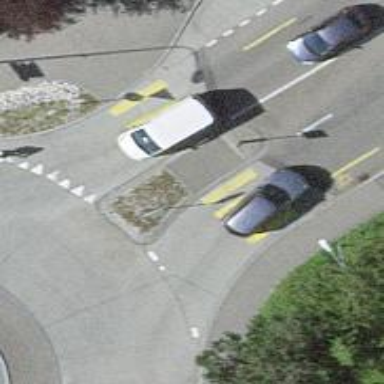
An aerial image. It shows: Uncontrolled zebra crossing with zebra markings.